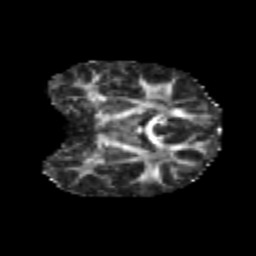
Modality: FA
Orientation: coronal
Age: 6
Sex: male
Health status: healthy